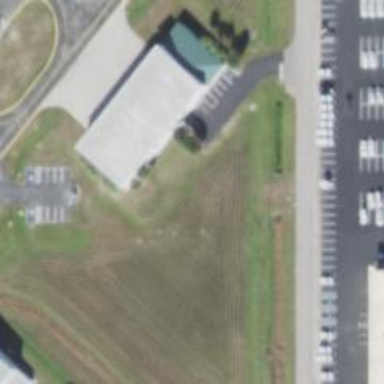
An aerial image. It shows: Hangar building located at airport.